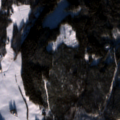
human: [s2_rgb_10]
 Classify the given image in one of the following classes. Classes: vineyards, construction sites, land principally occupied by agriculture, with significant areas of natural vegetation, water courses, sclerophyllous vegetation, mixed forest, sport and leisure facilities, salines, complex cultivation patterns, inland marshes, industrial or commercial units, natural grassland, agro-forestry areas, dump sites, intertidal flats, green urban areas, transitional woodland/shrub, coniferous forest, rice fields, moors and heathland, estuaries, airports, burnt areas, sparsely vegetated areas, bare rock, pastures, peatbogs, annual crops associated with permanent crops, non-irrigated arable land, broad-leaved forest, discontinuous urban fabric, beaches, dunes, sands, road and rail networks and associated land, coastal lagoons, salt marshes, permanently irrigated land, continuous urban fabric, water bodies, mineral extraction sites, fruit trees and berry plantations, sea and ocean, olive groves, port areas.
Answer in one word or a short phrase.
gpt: non-irrigated arable land, coniferous forest, mixed forest, transitional woodland/shrub